Question: We have an online designer that uses Raphael to manipulate SVGs. We're preparing a large library of clip art to use for this, but have run into a very strange problem.
Some of the SVGs are running into a problem where they render fine in a browser, but once we pull them into Raphael they become completely unrecognizable.

'''
<?xml version="1.0" encoding="utf-8"?>
<!-- Generator: Adobe Illustrator 14.0.0, SVG Export Plug-In . SVG Version: 6.00 Build 43363) -->
<!DOCTYPE svg PUBLIC "-//W3C//DTD SVG 1.0//EN" "http://www.w3.org/TR/2001/REC-SVG-20010904/DTD/svg10.dtd">
<svg version="1.0" id="Layer_1" xmlns="http://www.w3.org/2000/svg" xmlns:xlink="http://www.w3.org/1999/xlink" x="0px" y="0px"
width="100px" height="83.641px" viewBox="0 0 100 83.641" enable-background="new 0 0 100 83.641" xml:space="preserve">
<polygon points="58.263,0.056 100,41.85 58.263,83.641 30.662,83.641 62.438,51.866 0,51.866 0,31.611 62.213,31.611 30.605,0
58.263,0.056 "/>
</svg>
'''
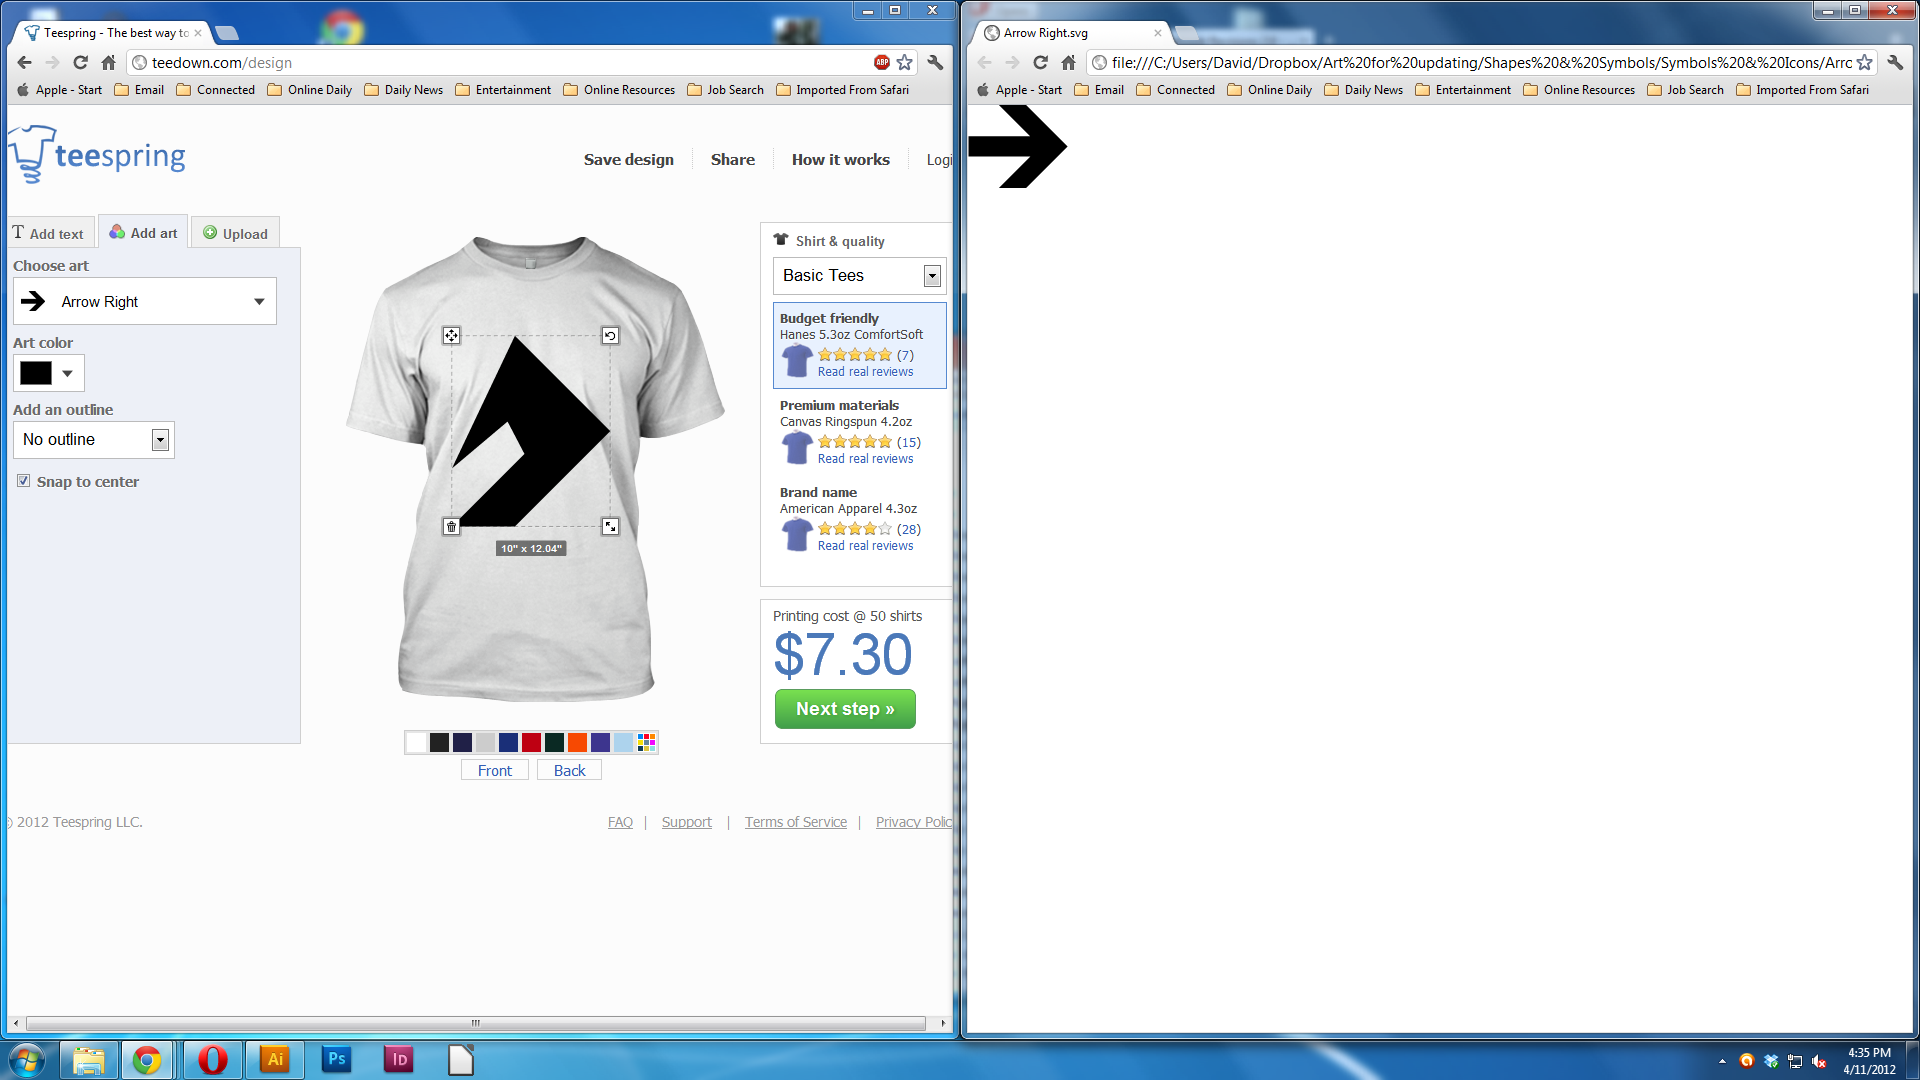
Answer: Appears that your process for importing files into a path might be flawed, or, some unaccounted-for transformations have been applied. For example, this code works fine:
'''
var paper = Raphael("paper");
paper.path(
"M58.263,0.056 L100,41.85 L58.263,83.641 L30.662,83.641 " +
"L62.438,51.866 L0,51.866 L0,31.611 L62.213,31.611 30.605,0"
).attr( { 'fill': 'black' } );
'''
See <URL>
How do you "pull" these files into Raphael? What's your process/code for that?
: more information; import plugin is <URL>
It appears that the plugin you're using might have a faulty polygon implementation routine. This is a hunch, but, seems like 0 numbers are not being processed correctly. Your SVG graphic does contain some zero coordinates.
In function , there is a section that goes like this:
'''
var d = parseFloat(c[j]);
if (d)
poly.push(d);
'''
If you change that to this, instead, it might work for you:
'''
var d = parseFloat(c[j]);
if (!d) d = 0;
poly.push(d);
'''
This is a very rudimentary fix and it might possibly break other things. At any rate, take a look at a working example with a modified plugin fix - <URL> ; if this is indeed a bug, you should submit it to the plugin author.